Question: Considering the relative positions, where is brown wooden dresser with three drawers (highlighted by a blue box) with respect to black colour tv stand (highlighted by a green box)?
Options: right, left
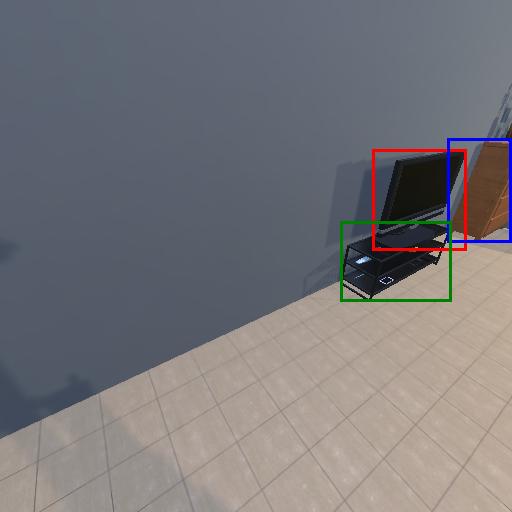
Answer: right